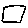
Label: square